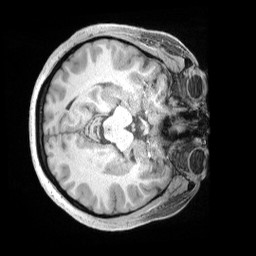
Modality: T1w
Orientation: axial
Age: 33
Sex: female
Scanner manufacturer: siemens
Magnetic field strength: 3 T
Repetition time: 2 s
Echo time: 0.00211 s